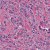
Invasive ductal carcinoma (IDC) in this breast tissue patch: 1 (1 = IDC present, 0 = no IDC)